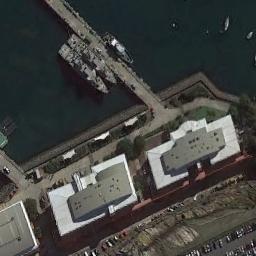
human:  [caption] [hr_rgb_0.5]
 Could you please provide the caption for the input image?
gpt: There are many buildings beside the ships .

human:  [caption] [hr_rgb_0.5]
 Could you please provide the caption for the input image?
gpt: Several ships are docked at the dock and some buildings are on the bank .

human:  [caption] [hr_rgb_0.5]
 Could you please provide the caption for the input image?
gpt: Three iron cyan ships of various sizes docked in the harbor .

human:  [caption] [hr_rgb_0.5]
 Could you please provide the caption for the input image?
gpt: There are three ships in the blue water on the shore .

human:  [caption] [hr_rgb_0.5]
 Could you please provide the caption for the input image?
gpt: There are two ships at the harbor with some buildings .